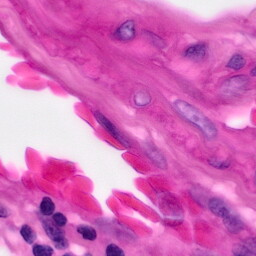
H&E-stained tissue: Pancreatic